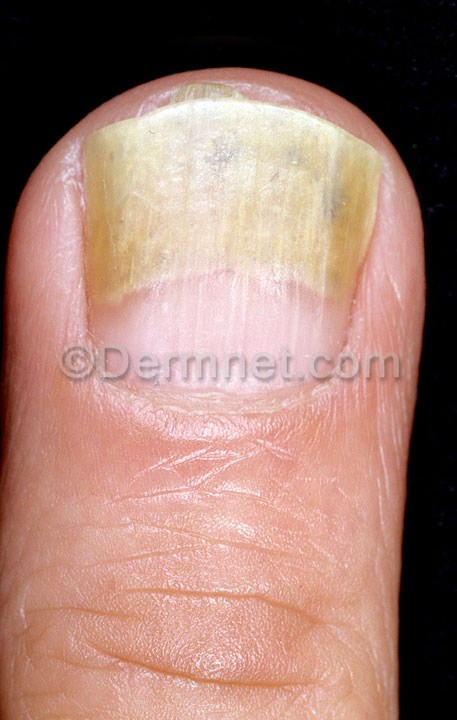
Disease: Nail Fungus and other Nail Disease